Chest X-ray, PA view. Patient: 64 years old, sex F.
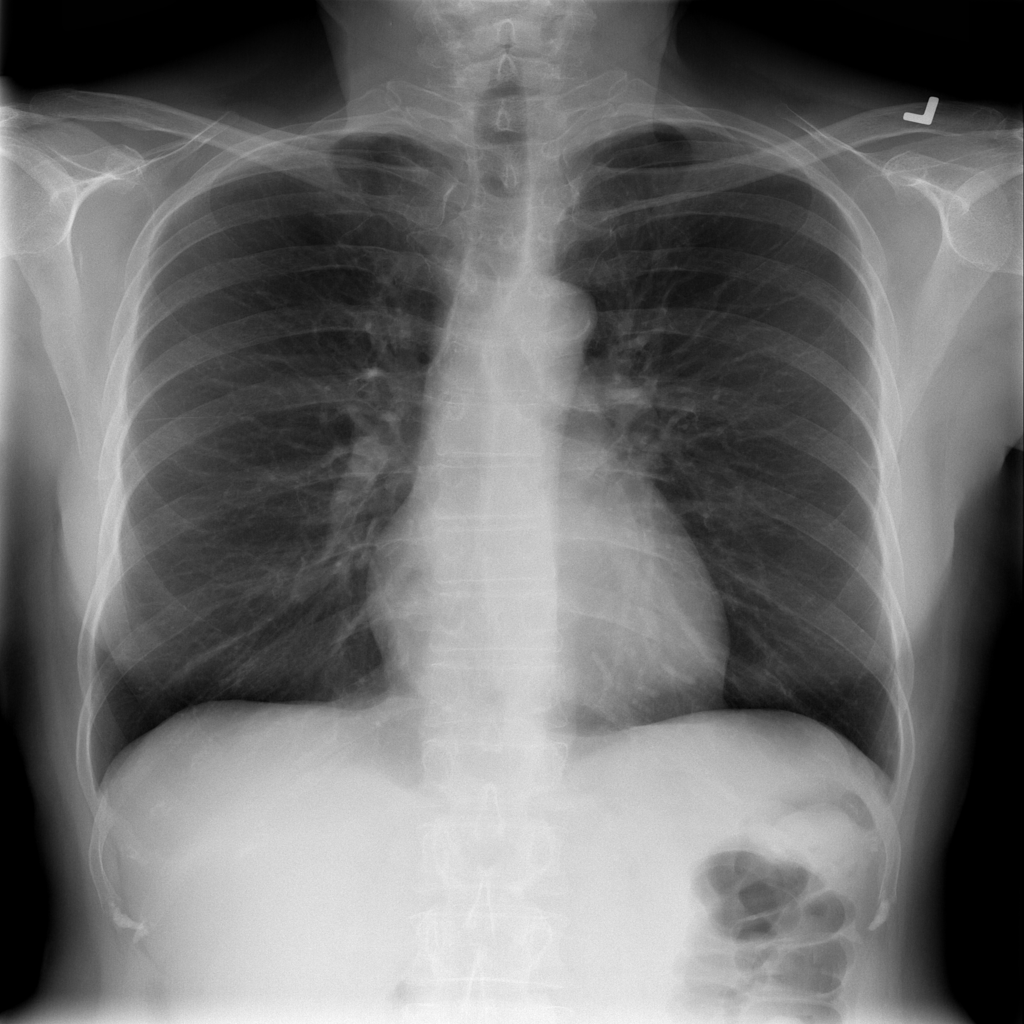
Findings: No Finding